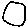
Label: circle